四年级 · 画法几何学
计算下面各题, 怎样简便就怎样算。(每小题 3 分, 共 18 分)

$17.(1)画出右图所示三角形指定底边上的高。(3

分)

(2) $\angle 1=(\quad) 。(3$ 分 $)$

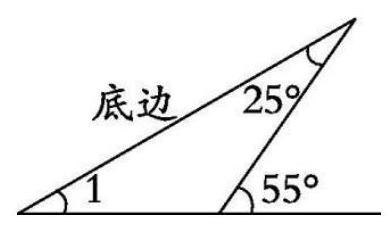
答案: $7.8-3.5+2.2-6.5$$=7.8+2.2-(3.5+6.5)$$=10-10$$=0$$600 \div[(160-76) \div 7]$$=600 \div(84 \div 7)$$=600 \div 12$$=50$$70 	imes 4+90 	imes 4$$=(70+90) 	imes 4$$=160 	imes 4$ $=640$$840 \div 35$$$\begin{aligned}= & 840 \div 7 \div 5 \= & 120 \div 5 \= & 24 \& 382 	imes 101-382 \ = & 382 	imes(101-1) \= & 382 	imes 100 \= & 38200 \& 12-1.56-0.44 \= & 12-(1.56+0.44) \= & 12-2 \ = & 10\end{aligned}$$